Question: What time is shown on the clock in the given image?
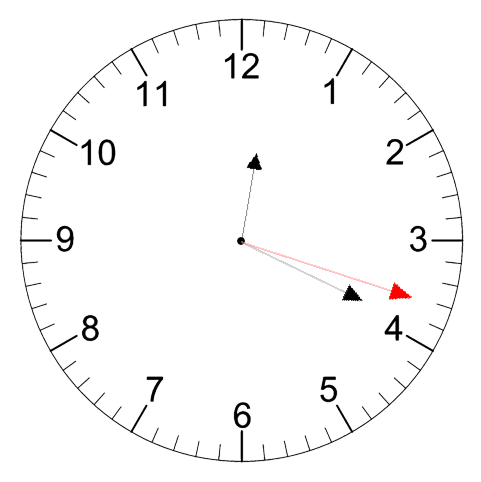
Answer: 12:19:18